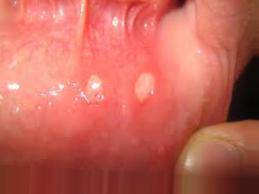
Condition: Mouth Ulcer